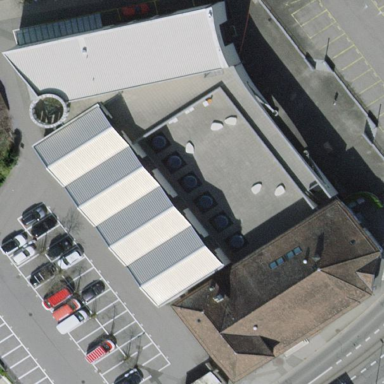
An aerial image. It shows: School building.